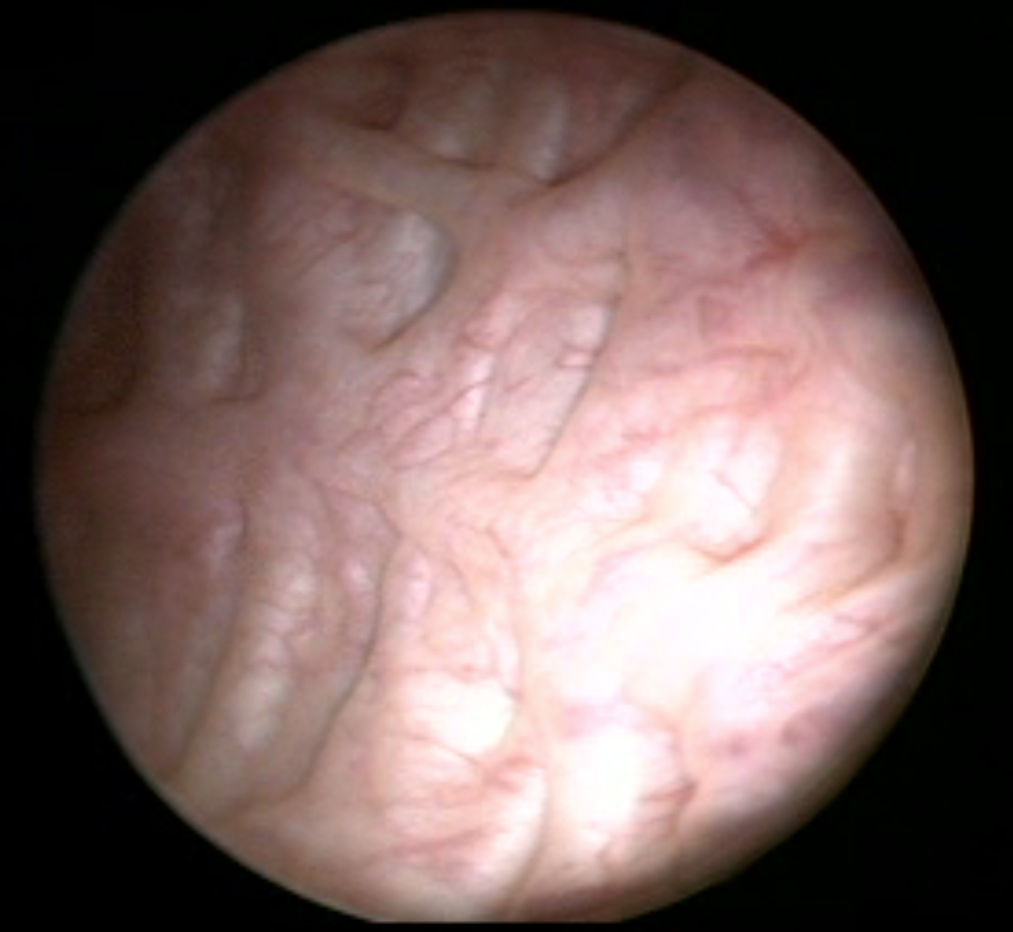
Modality: WLC
Class: Anatomical landmarks
Subclass: Trabeculation
Lesion: L0
Bladder cancer association: No